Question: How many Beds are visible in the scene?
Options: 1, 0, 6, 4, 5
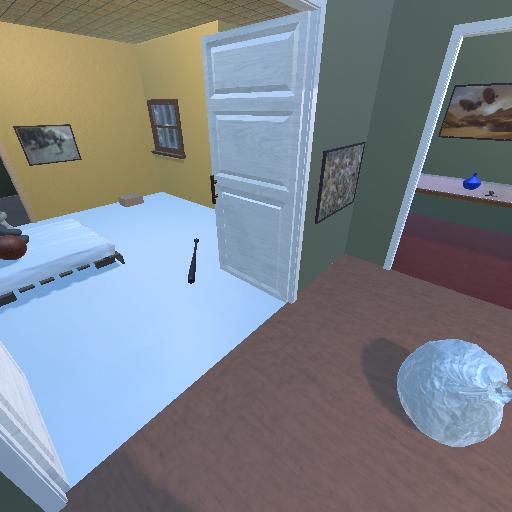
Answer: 1